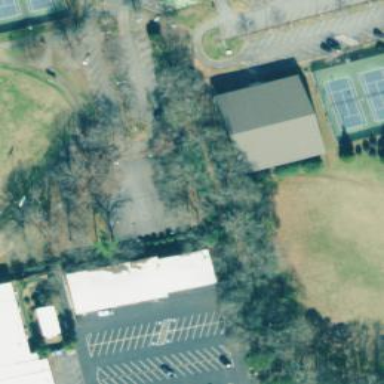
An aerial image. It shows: Basketball court on leisure land pitch.